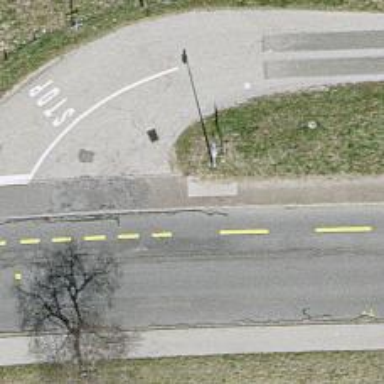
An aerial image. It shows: Kerb barrier.